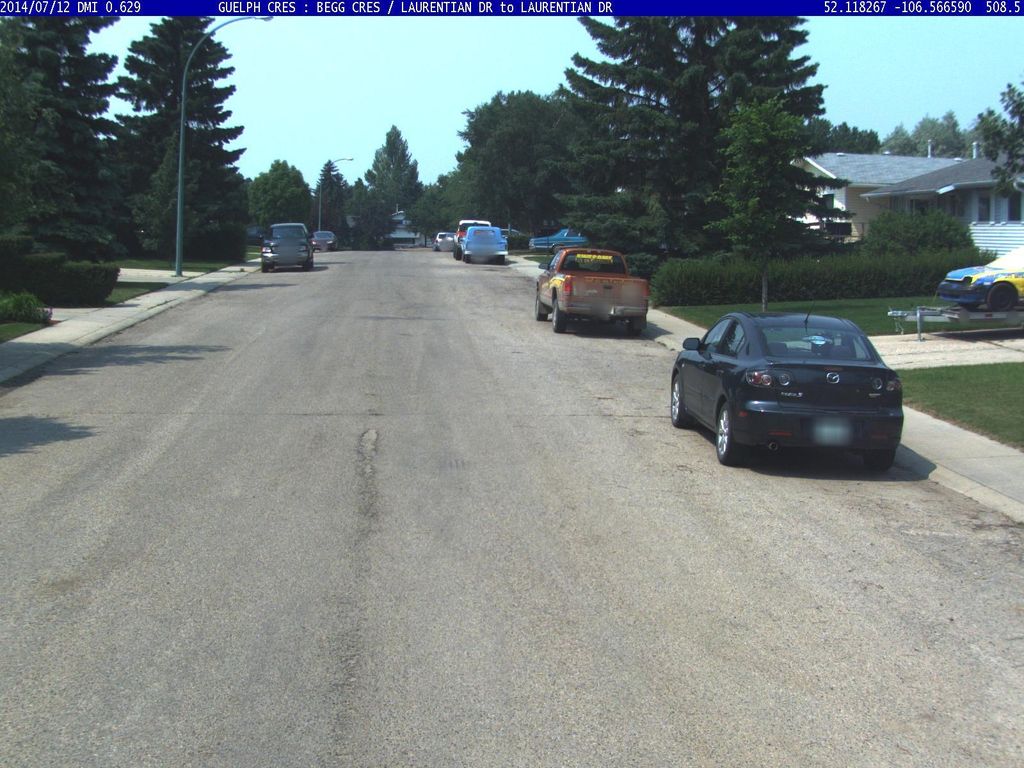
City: saskatoon